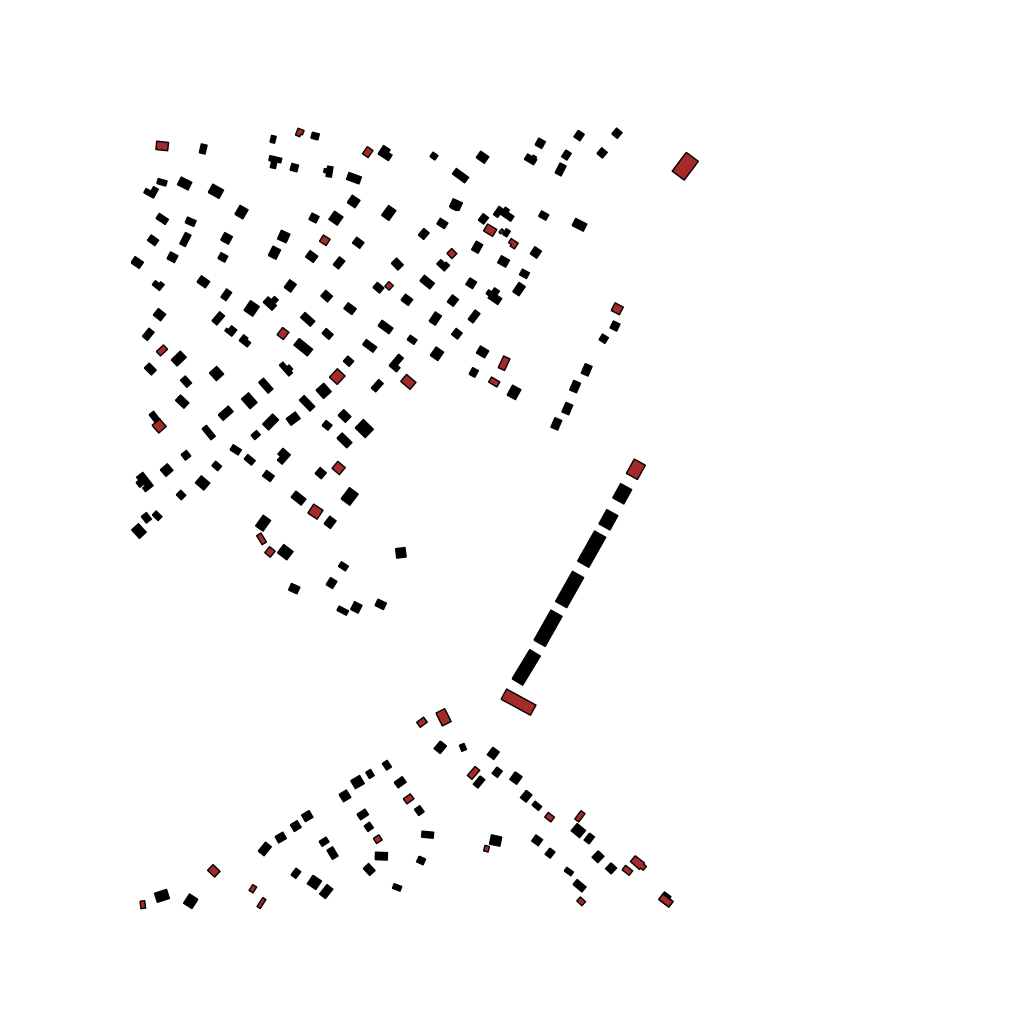
Tags: overhead vector_map, business, recreation, residential, soviet, individual_rise, low_rise, density_2, Building, Facility, 1.0 km²